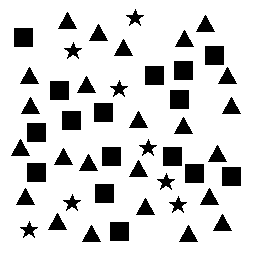
Squares: 16
Triangles: 24
Stars: 8
Total shapes: 48